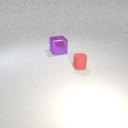
small red rubber cylinder in front of large purple metal cube